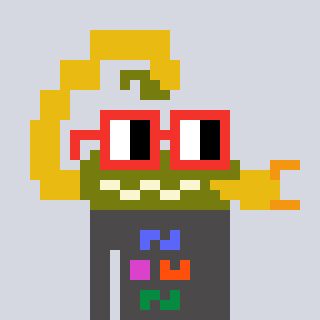
a pixel art character with square red glasses, a scorpion-shaped head and a grayscale-colored body on a cool background